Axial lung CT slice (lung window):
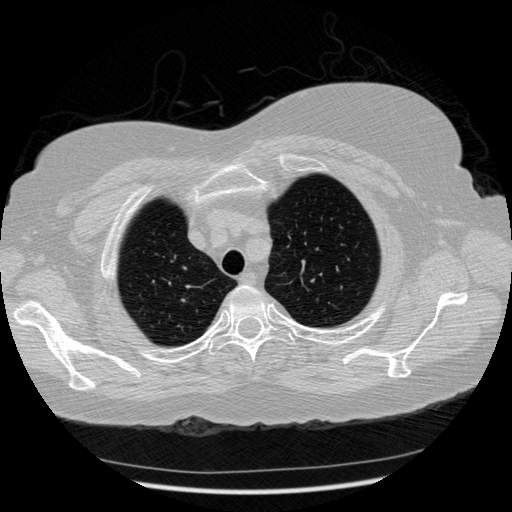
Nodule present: no